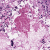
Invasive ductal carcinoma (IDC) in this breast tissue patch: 0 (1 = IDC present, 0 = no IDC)